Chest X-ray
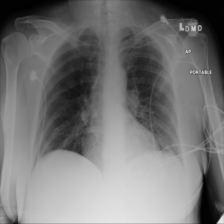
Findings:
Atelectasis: negative
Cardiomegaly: negative
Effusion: negative
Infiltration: negative
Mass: negative
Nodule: negative
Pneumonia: negative
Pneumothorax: negative
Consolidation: negative
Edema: negative
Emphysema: negative
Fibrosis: negative
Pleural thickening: negative
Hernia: negative